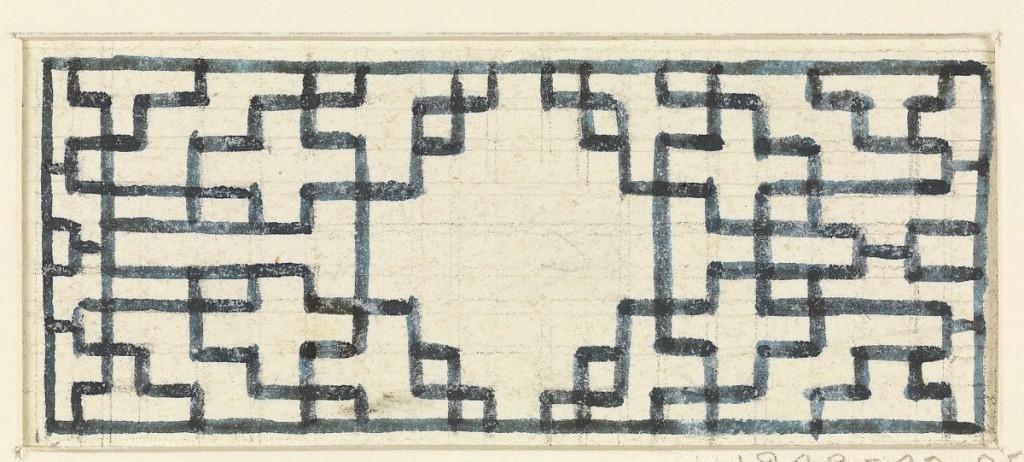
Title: Trellis-work Design
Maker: Frederick Crace, English, 1779–1859
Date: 1815–22
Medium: Brush and watercolor, graphite on white wove paper
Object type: Drawing
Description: Horizontal rectangle. Design for the Royal Pavilion, Brighton. A rectangular compartment, containing a trellis-work design.

Original album associated with this collection still exists.  See 1948-40-1 accessory